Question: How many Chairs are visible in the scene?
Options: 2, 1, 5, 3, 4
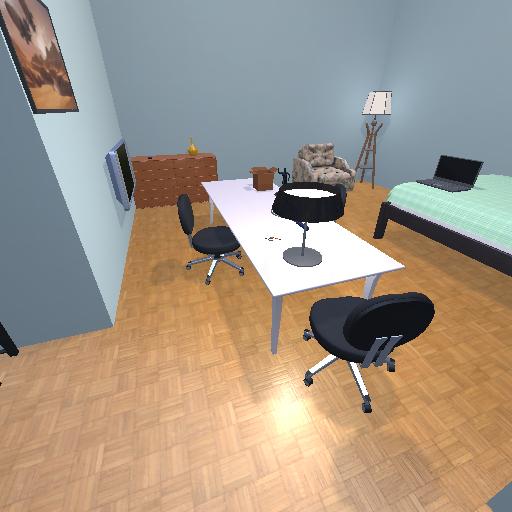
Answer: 2